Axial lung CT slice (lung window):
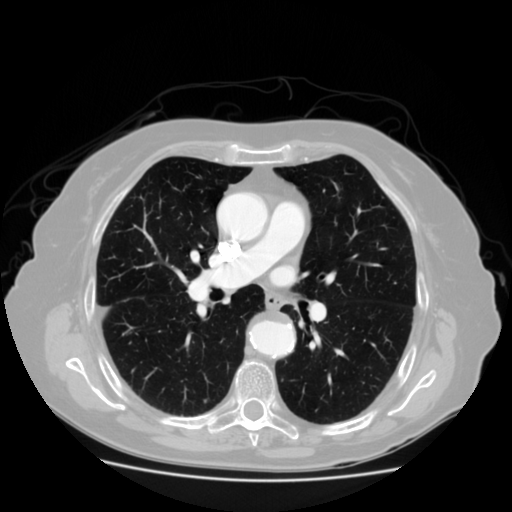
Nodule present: no